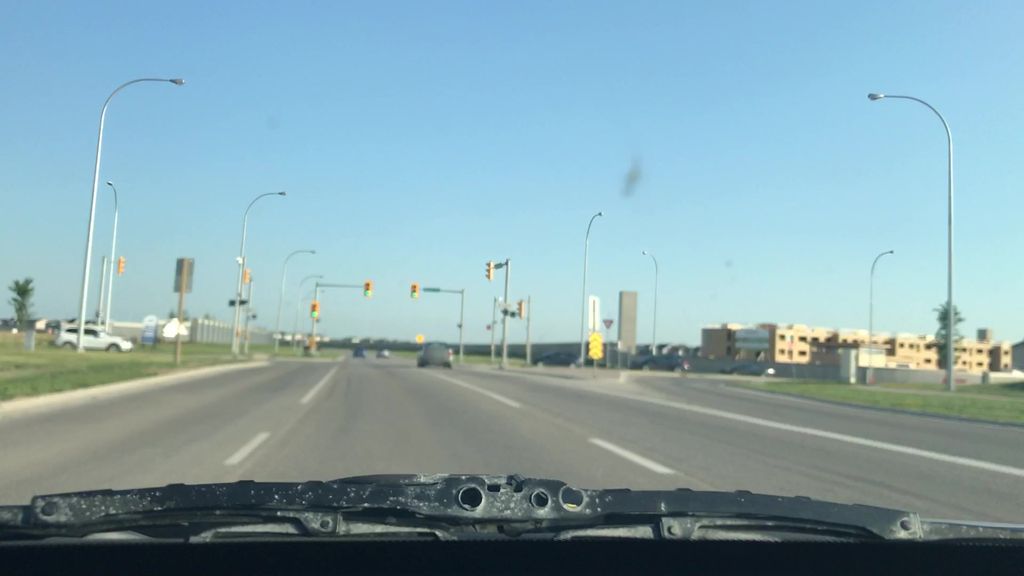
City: winnipeg